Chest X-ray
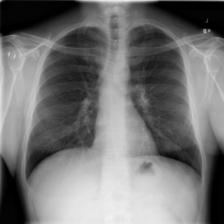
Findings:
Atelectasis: negative
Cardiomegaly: negative
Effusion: negative
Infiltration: positive
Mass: negative
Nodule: negative
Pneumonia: negative
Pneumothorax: negative
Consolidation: negative
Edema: negative
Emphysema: negative
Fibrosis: negative
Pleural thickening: negative
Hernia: negative